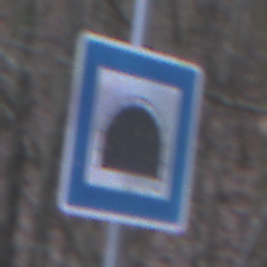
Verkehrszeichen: Tunnel
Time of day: MorningAfternoon
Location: Outdoor (Nature)
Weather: Overcast
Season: Winter
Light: Natural